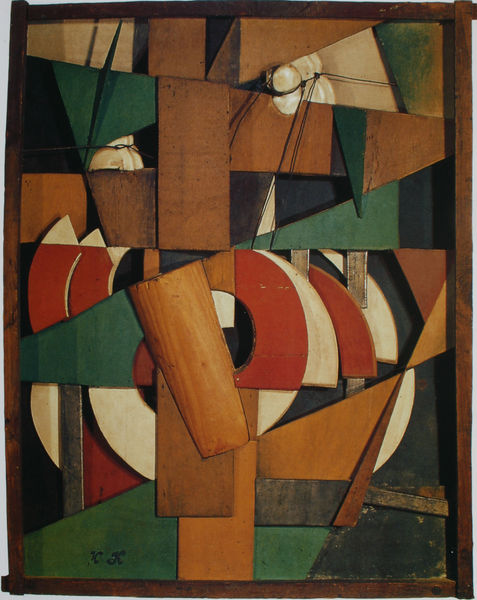
Titel: Vorüberziehende Landschaft
Künstler: Iwan Kljun
Standort: Moskau
Institution: Tretjakow-Galerie
Schlagwörter: blau, weiß, dreieck, grün, kubismus, kubistisch, holz, rot, rahmen, signatur, kreis, rund, abstrakt, modern, formen, linien, assemblage, collage, eckig, rechteck, kreise, halbkreis, fragment, geometrisch, fäden, geometrie, draht, winkel, fragmentiert, aplikation